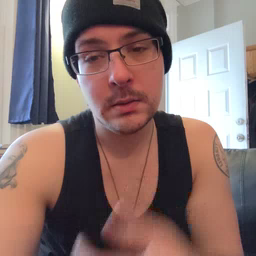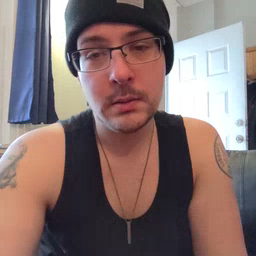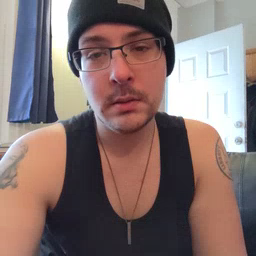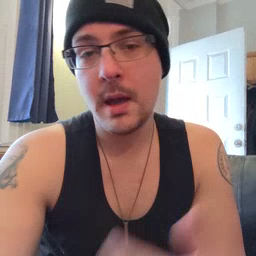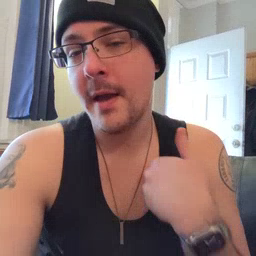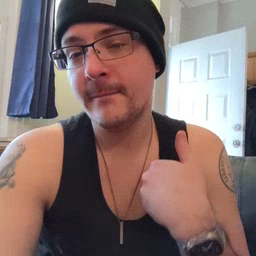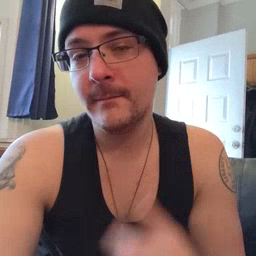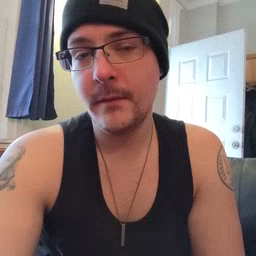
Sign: have